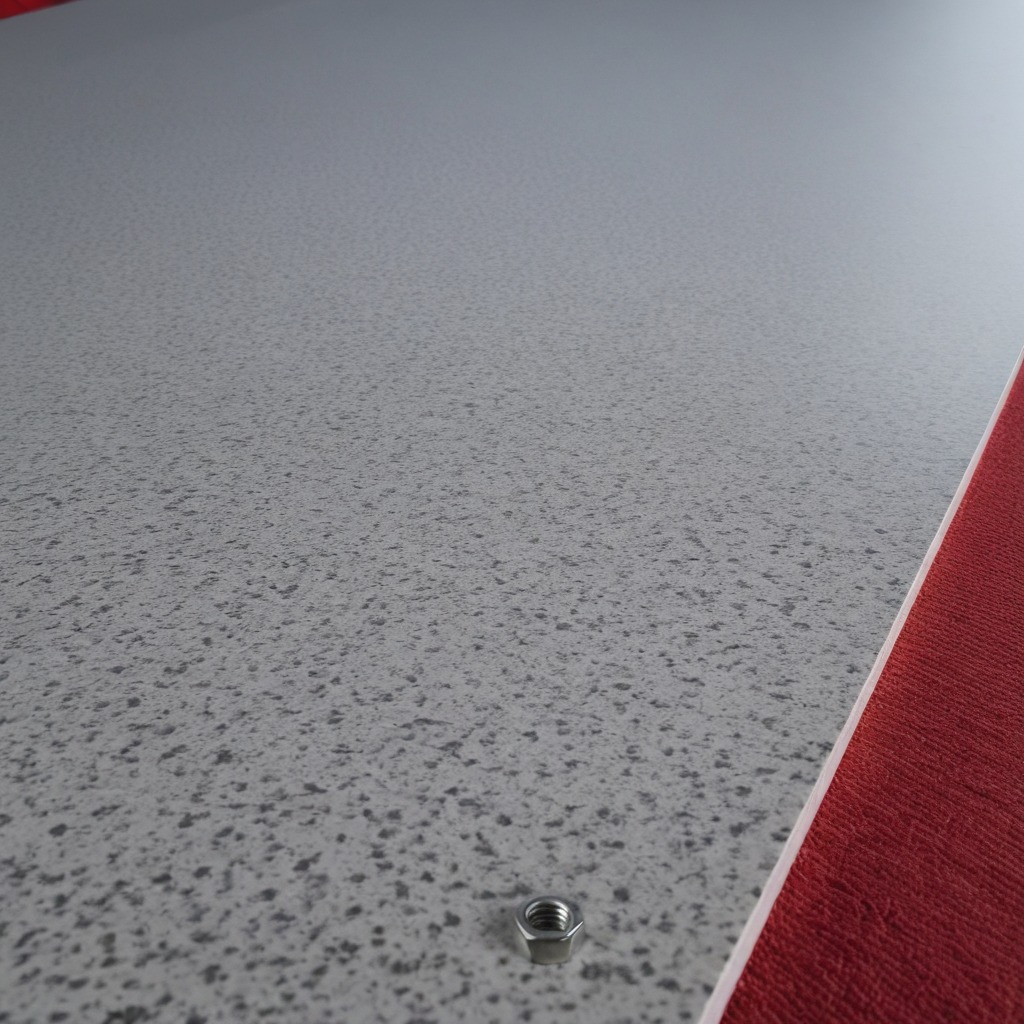
A metal nut lies on the tabletop.